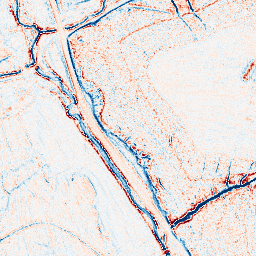
Category: edge_preserving
Decomposition family: anisotropic_diffusion
Decomposition parameters: iterations: 20
kappa: 10
gamma: 0.05
Upsampling method: fft_zeropad
Upsampling parameters: scale: 2
Upsampling scale: 2